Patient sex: F
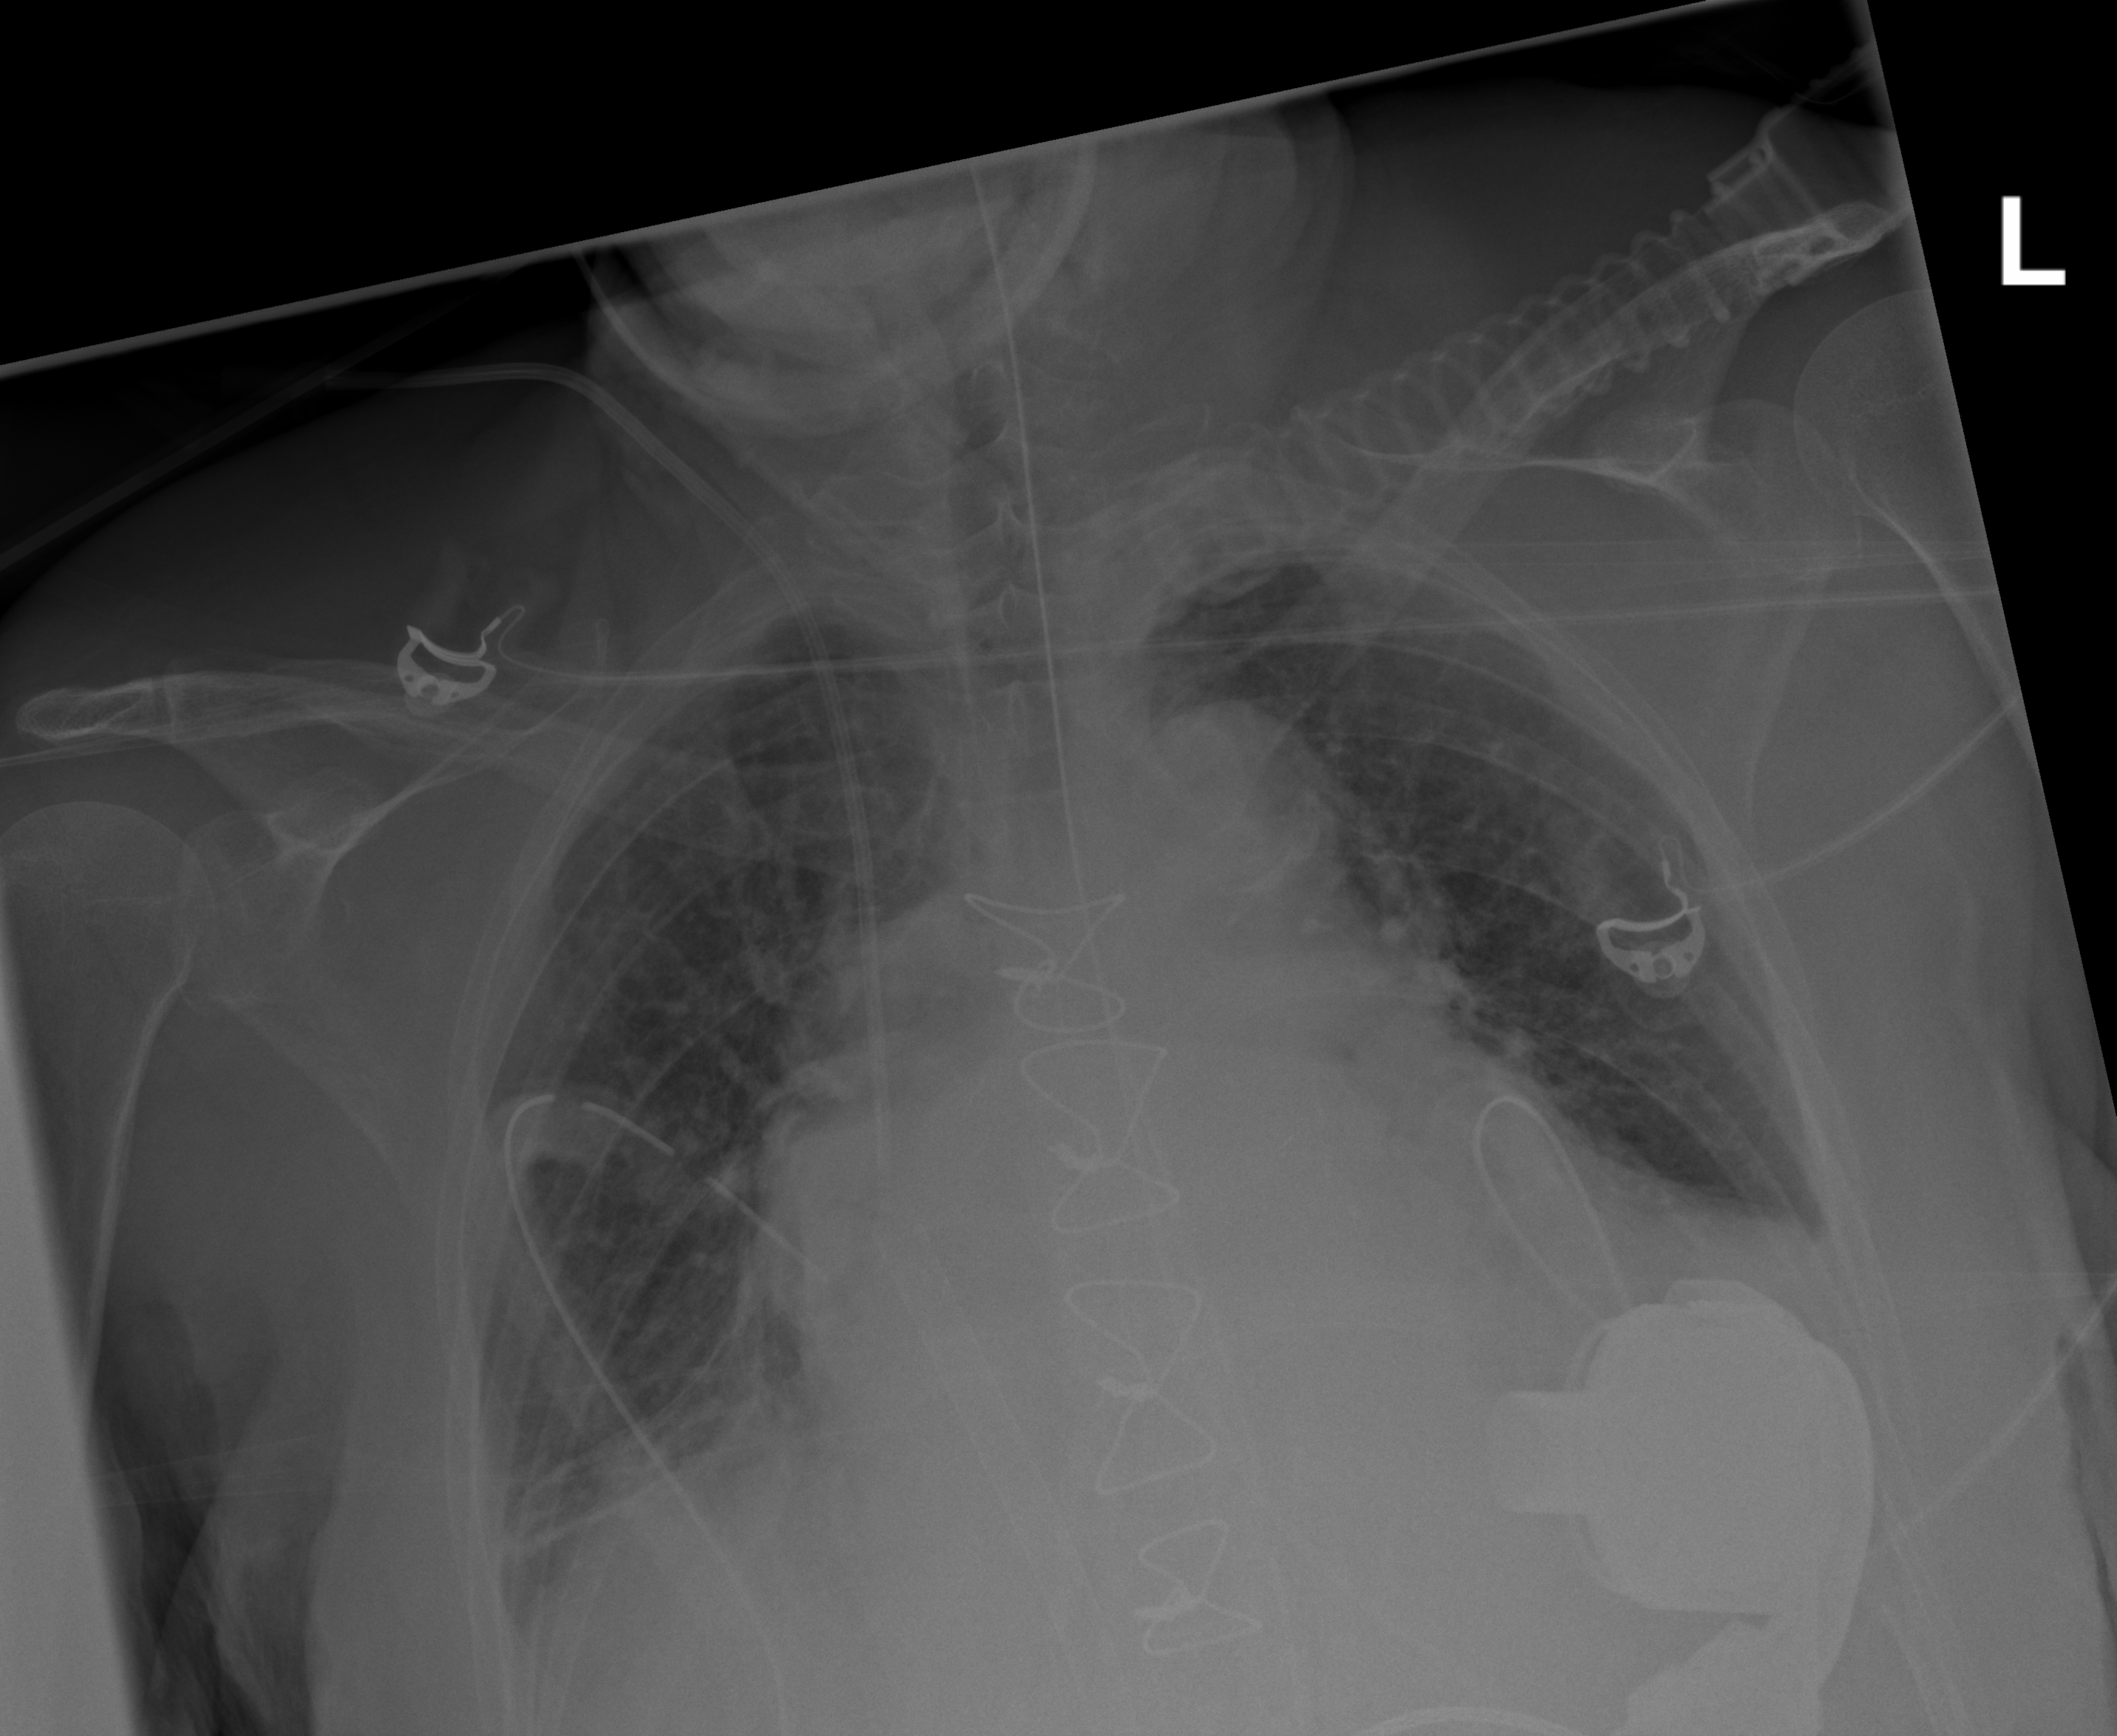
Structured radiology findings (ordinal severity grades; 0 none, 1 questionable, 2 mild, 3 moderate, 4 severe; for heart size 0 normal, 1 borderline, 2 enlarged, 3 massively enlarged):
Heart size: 3
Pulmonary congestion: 2
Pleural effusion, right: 2
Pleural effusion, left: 2
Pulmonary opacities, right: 0
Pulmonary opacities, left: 0
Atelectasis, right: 2
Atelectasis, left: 2